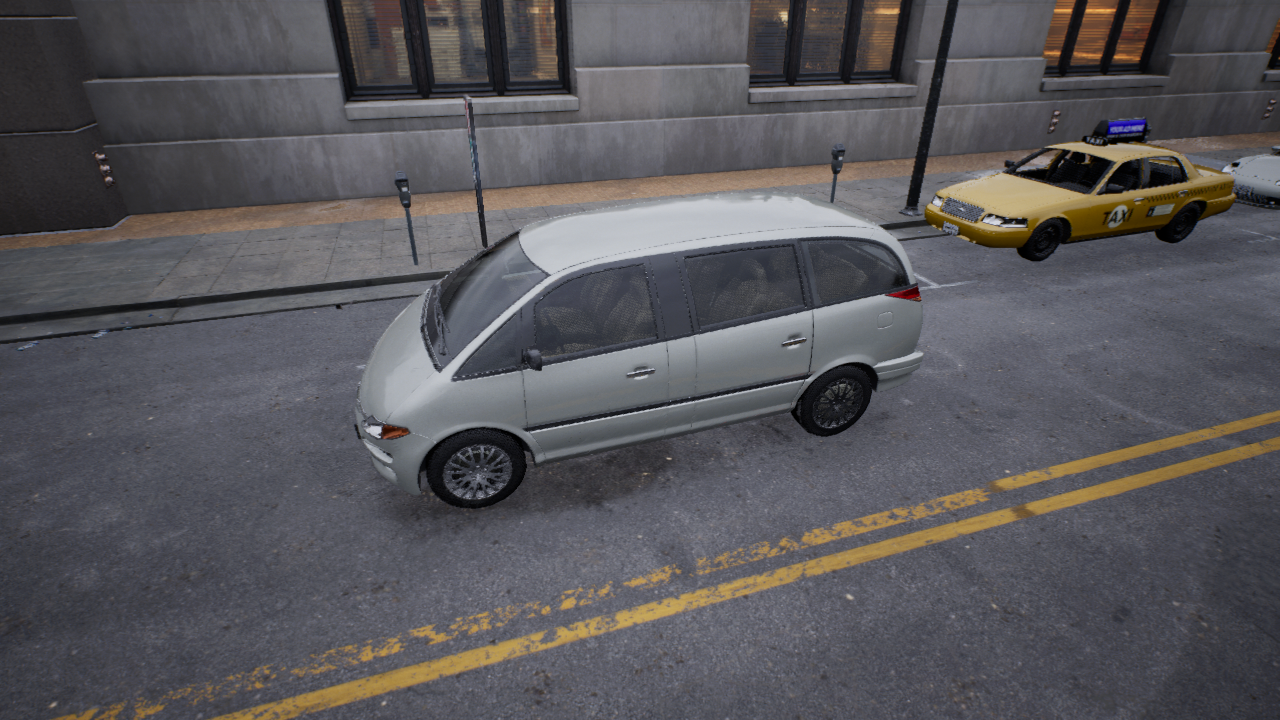
Venue: downtown
Lighting: clear day
Vehicle rig: minivan